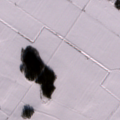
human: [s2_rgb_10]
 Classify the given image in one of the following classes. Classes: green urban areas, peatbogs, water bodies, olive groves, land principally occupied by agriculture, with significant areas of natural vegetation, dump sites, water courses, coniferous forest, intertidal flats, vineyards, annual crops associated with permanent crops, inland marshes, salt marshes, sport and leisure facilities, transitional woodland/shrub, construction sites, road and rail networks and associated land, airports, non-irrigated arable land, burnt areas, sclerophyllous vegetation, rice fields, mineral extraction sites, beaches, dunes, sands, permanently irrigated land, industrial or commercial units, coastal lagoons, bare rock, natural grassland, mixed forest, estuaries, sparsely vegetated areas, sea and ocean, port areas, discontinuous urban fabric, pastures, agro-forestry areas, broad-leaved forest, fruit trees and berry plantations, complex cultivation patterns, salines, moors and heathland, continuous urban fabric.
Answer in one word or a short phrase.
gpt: non-irrigated arable land